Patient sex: F
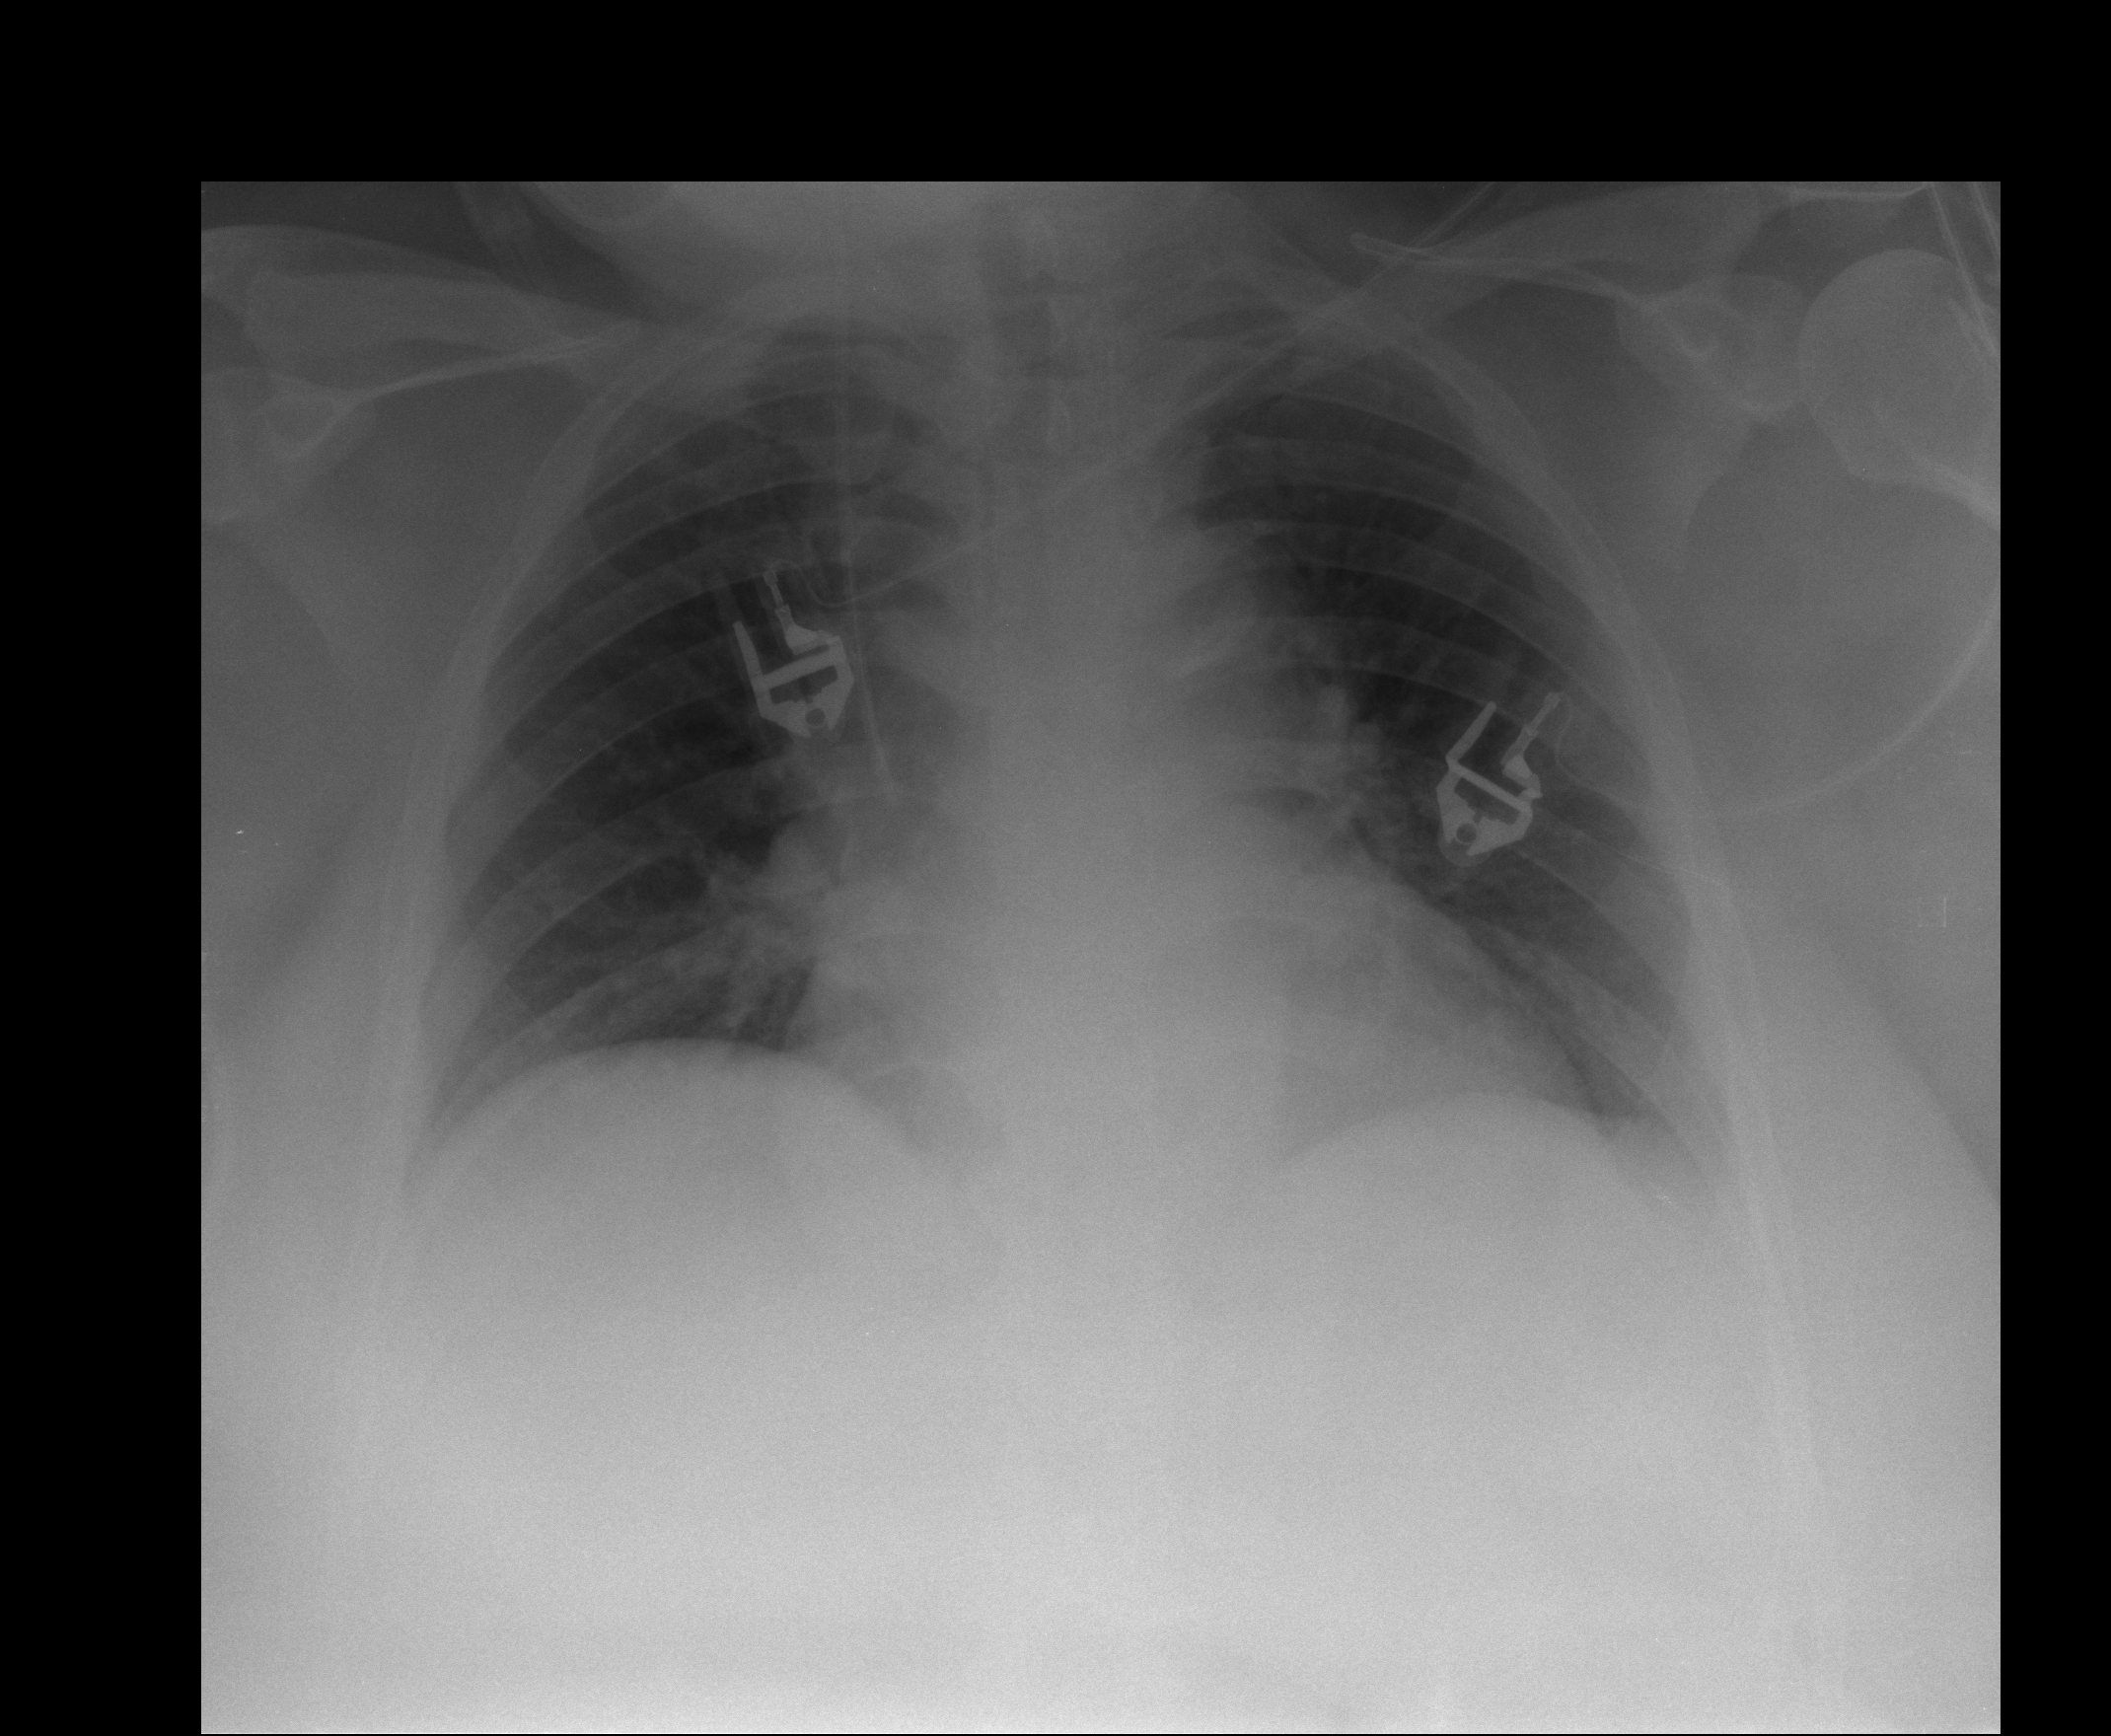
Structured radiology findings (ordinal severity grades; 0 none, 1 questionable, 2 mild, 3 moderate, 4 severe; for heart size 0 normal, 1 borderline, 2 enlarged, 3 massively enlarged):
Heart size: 0
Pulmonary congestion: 0
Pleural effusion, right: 0
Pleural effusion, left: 0
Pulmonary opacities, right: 0
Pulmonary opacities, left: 0
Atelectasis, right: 0
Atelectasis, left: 1